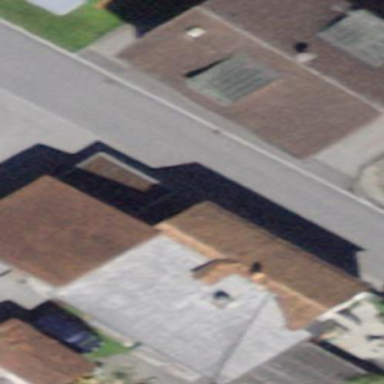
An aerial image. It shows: Simple and straightforward house.